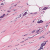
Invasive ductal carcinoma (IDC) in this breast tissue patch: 1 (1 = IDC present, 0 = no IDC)